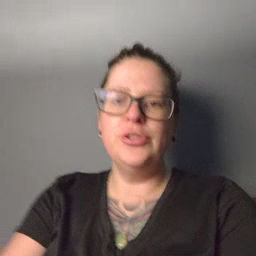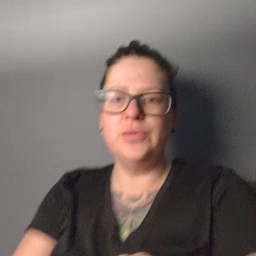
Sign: after